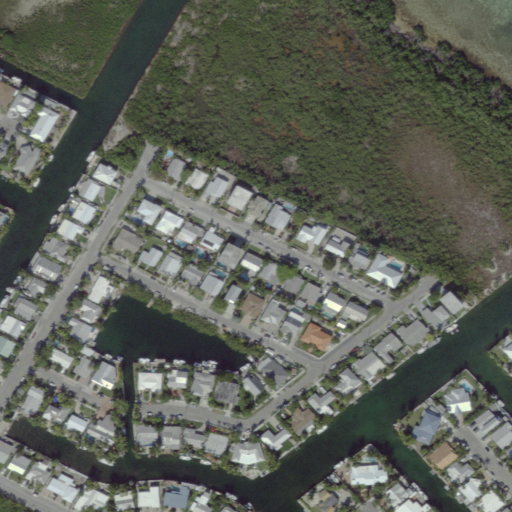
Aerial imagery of island in Florida named Raccoon Key containing medium intensity development, herbaceous wetlands, low intensity development, high intensity development, open development, woody wetlands, and open water